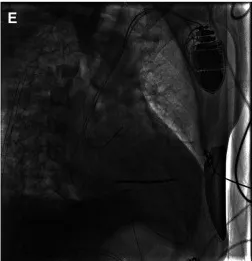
RAO view]. AP, anterior posterior; LAO, left anterior oblique; RAA, right atrial appendage; RAO, right anterior oblique.
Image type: radiology (x_ray)